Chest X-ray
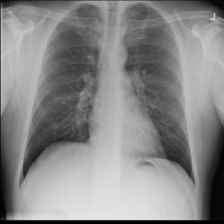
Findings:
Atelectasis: negative
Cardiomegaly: negative
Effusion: negative
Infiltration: positive
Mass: negative
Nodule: negative
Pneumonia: negative
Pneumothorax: negative
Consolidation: negative
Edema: negative
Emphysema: negative
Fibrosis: negative
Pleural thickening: negative
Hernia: negative